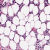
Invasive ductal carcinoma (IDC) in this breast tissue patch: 1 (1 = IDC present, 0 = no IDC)